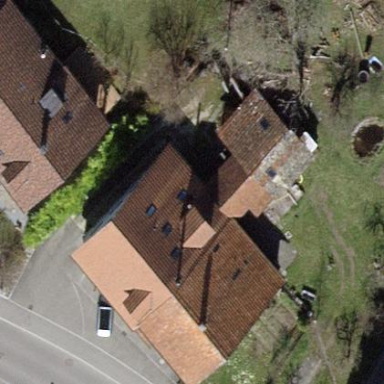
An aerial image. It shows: Terrace building.